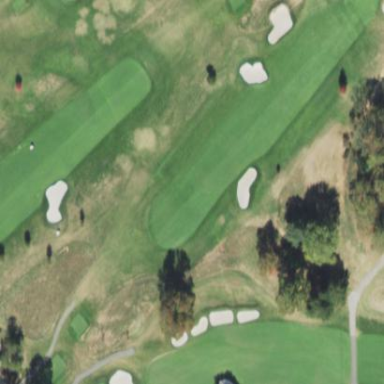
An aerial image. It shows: Grassy area designated as golf fairway.